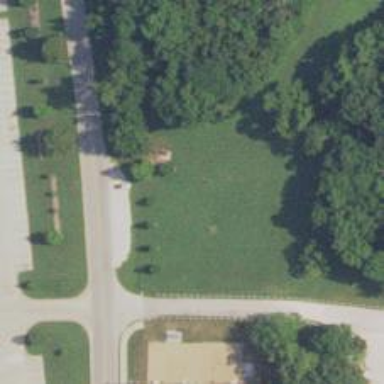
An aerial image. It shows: Disc golf pitch area for leisure land.